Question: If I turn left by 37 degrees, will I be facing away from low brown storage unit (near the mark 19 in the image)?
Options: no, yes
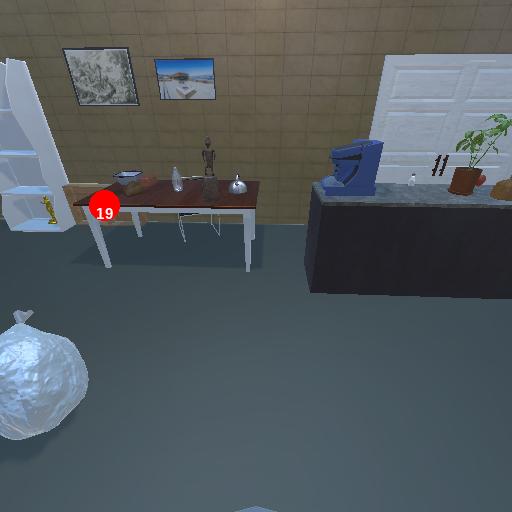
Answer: no